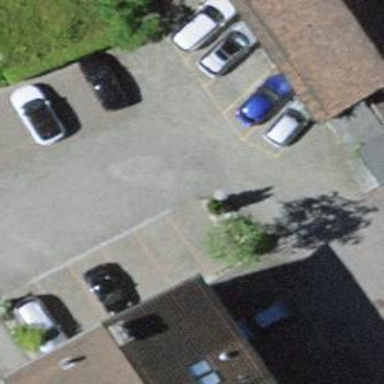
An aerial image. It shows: Road serving as parking aisle.